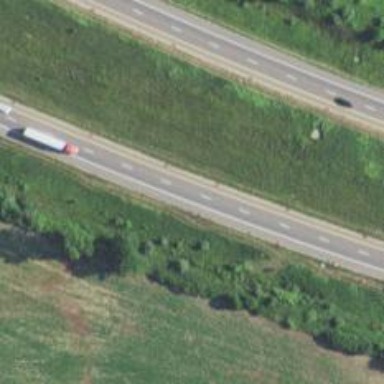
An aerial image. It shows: View of motorway.